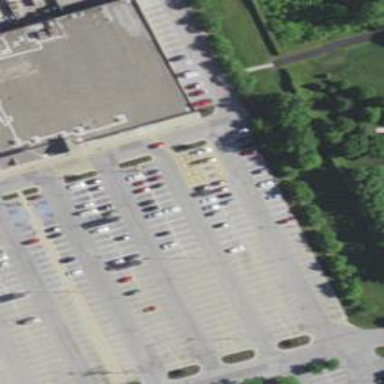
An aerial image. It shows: Trolley bay.